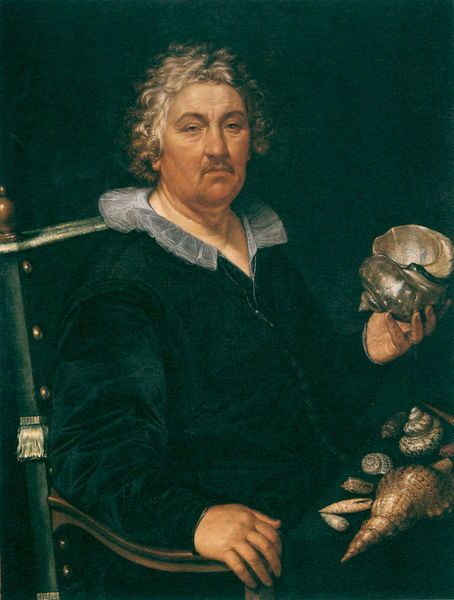
Titel: Porträt von Jan Govertsz van der Aar
Künstler: Hendrik Goltzius
Institution: Rotterdam, Museum Boymans-van-Beuningen
Schlagwörter: gemälde, hand, mann, schatten, grün, sitzen, brust, finger, grau, haar, mund, nase, schwarz, stuhl, tisch, weiss, blick, bart, jacke, schnurrbart, augen, halten, kragen, hals, portrait, porträt, auge, gewand, haare, mantel, sitzend, kaufmann, lippe, lippen, locken, stillleben, armlehne, lehne, dick, ernst, maler, hässlich, knauf, muschel, muscheln, schnecke, schneckenhaus, frans hals, schneckenhäuser, blaues gewand, porträtmuscheln